Question: I'm using Bootstrap v2.3.2, Bootstrap Responsive v2.3.2 and Supersized 3.2.7 on my site. Desktop version is good but on mobile devices and tablets I've got a left margin/padding, see screenshot below. I tried to remove lines 804 and 805 of bootstrap-responsive.css:
'@media (max-width: 767px) { body { padding-right: 20px; padding-left: 20px; }'
with no success.

Is anybody know what is causing this problem and how to solve it?
Here's the HTML code I use:
'''
<!DOCTYPE html>
<html lang="en">
<head>
<meta charset="utf-8">
<title></title>
<meta content="width=device-width, initial-scale=1.0, maximum-scale=1.0, user-scalable=0;" name="viewport" />
<meta name="description" content="">
<meta name="author" content="">
<link rel="stylesheet" href="css/bootstrap.css">
<link rel="stylesheet" href="css/bootstrap-responsive.css">
<link rel="stylesheet" href="css/supersized.css" type="text/css" media="screen" />
</head>
<body>
<div class="container-fluid">
<div class="row-fluid">
<div class="span4"></div>
<div class="span4"></div>
<div class="span4"></div>
</div>
</div>
<script src="http://ajax.googleapis.com/ajax/libs/jquery/1.9.1/jquery.min.js"></script>
<script src="js/bootstrap.js"></script>
<script src="js/supersized.3.2.7.js"></script>
<script type="text/javascript">
jQuery(function($){
$.supersized({
// Functionality
slideshow : 1, // Slideshow on/off
autoplay : 1, // Slideshow starts playing automatically
start_slide : 1, // Start slide (0 is random)
stop_loop : 0, // Pauses slideshow on last slide
random : 0, // Randomize slide order (Ignores start slide)
slide_interval : 11000, // Length between transitions
transition : 1, // 0-None, 1-Fade, 2-Slide Top, 3-Slide Right, 4-Slide Bottom, 5-Slide Left, 6-Carousel Right, 7-Carousel Left
transition_speed : 1000, // Speed of transition
new_window : 1, // Image links open in new window/tab
pause_hover : 0, // Pause slideshow on hover
keyboard_nav : 1, // Keyboard navigation on/off
performance : 3, // 0-Normal, 1-Hybrid speed/quality, 2-Optimizes image quality, 3-Optimizes transition speed // (Only works for Firefox/IE, not Webkit)
image_protect : 1, // Disables image dragging and right click with Javascript
// Size & Position
min_width : 0, // Min width allowed (in pixels)
min_height : 0, // Min height allowed (in pixels)
vertical_center : 0, // Vertically center background
horizontal_center : 1, // Horizontally center background
fit_always : 0, // Image will never exceed browser width or height (Ignores min. dimensions)
fit_portrait : 1, // Portrait images will not exceed browser height
fit_landscape : 0, // Landscape images will not exceed browser width
// Components
slide_links : 'blank', // Individual links for each slide (Options: false, 'num', 'name', 'blank')
thumb_links : 1, // Individual thumb links for each slide
thumbnail_navigation : 0, // Thumbnail navigation
slides : [ // Slideshow Images
{image : 'img/yun_13242.jpg'},
{image : 'img/yun_13242.jpg'}
],
// Theme Options
progress_bar : 1, // Timer for each slide
mouse_scrub : 0
});
});
</script>
</body>
</html>
'''
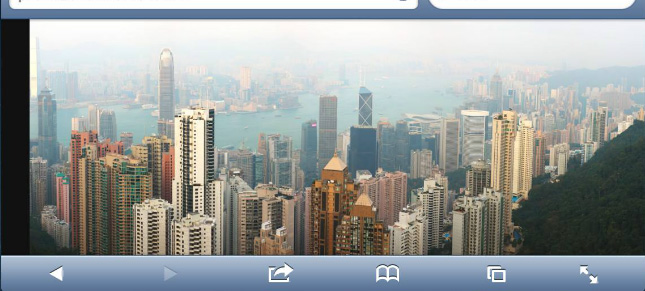
Answer: try this:
1. don't remove lines 804 and 805 of bootstrap-responsive.css simply make padding-left : 0 ; and padding-right: 0; .
2. try to inspect elements with google chrome inspector at the breakpoints for mobile devices and tablets to calculate the space value (it seems that the dive around your image that has padding left).
try this:
1. in bootstrap.css line number 812 you have margin: 0 0 10px 25px;
2. change it to margin: 0 0 10px 0;
try this and give me feedback.